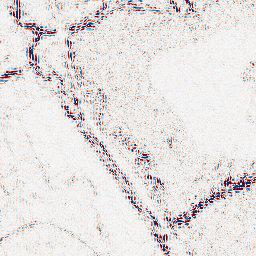
Category: wavelet
Decomposition family: wavelet_biorthogonal
Decomposition parameters: wavelet: bior3.5
level: 2
Upsampling method: regularized
Upsampling parameters: scale: 4
lambda_reg: 0.001
Upsampling scale: 4